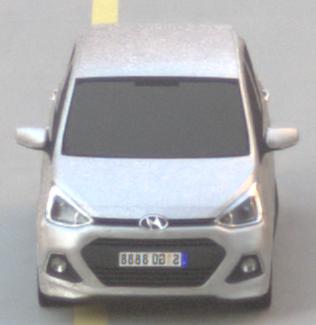
Make: Hyundai
Model: i10
Detailed model: Gen. 2
Model produced from: 2013
Model produced until: 2019
Doors: 5
Color: white
Road condition: dry road
Daytime: sunrise or sunset
Contrast: low contrast